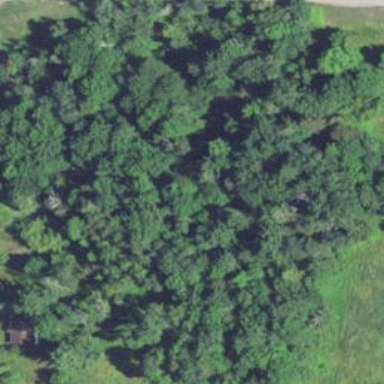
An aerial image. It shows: Mixed leaf woodland.